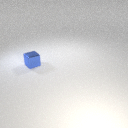
small blue metal cube